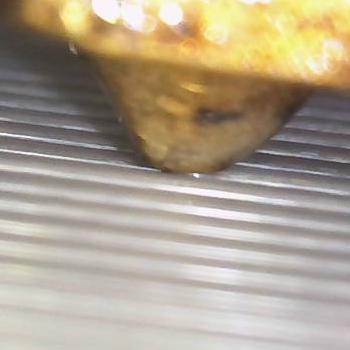
Flow rate: 100%